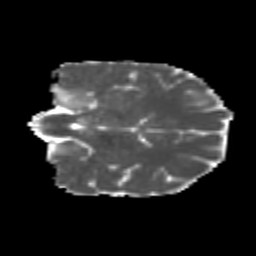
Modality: MD
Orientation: coronal
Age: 22
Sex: female
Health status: healthy
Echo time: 0.074 s